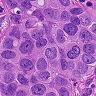
Metastatic tissue present: yes